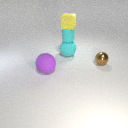
large purple rubber sphere to the left of small brown metal sphere